Question: I found this VBA code to check VAT number via Excel. But the link that they used in the code doesn't work anymore, and needs to be adjusted to this link <URL>
But if I change the link, I also need to change other elements. Unfortunately I am still a beginner with regards to coding. Does anyone know what I need to change in order to get the following?

The vba code is currently this:
'''
Sub test()
Dim lrow As Long, data, obj As Object, i As Long, country, VATnum, webreply As String
lrow = Cells(Rows.Count, 1).End(xlUp).Row
If lrow = 1 Then Exit Sub
If Range("a1") <> "VAT" Then Exit Sub
data = Range("a1:d" & lrow)
Set obj = CreateObject("MSXML2.XMLHTTP")
For i = 2 To lrow
If Len(data(i, 1)) > 2 Then
country = Left(data(i, 1), 2)
VATnum = Right(data(i, 1), Len(data(i, 1)) - 2)
obj.Open "GET", "http://vatid.eu/check/" & country & "/" & VATnum & "/" & country & "/" & VATnum
obj.send
Do: DoEvents: Loop Until obj.ReadyState = 4
webreply = obj.responsetext
If InStr(webreply, "<error>") > 0 Then
data(i, 2) = False
Else
data(i, 2) = Split(Split(webreply, "<valid>")(1), "</valid>")(0)
data(i, 3) = Split(Split(webreply, "<name><![CDATA[")(1), "]]></name>")(0)
data(i, 4) = Split(Split(webreply, "<address><![CDATA[")(1), "]]></address>")(0)
End If
End If
Next
obj.abort
Range("a1:d" & lrow) = data
End Sub
Public Function VAT(rng As Range) As String
With CreateObject("MSXML2.XMLHTTP")
.Open "GET", "http://vatid.eu/check/" & Left(rng, 2) & "/" & Right(rng, Len(rng) - 2)
.send
Do: DoEvents: Loop Until .ReadyState = 4
VAT = Split(Split(.responsetext, "<valid>")(1), "</valid>")(0)
.abort
End With
End Function
'''
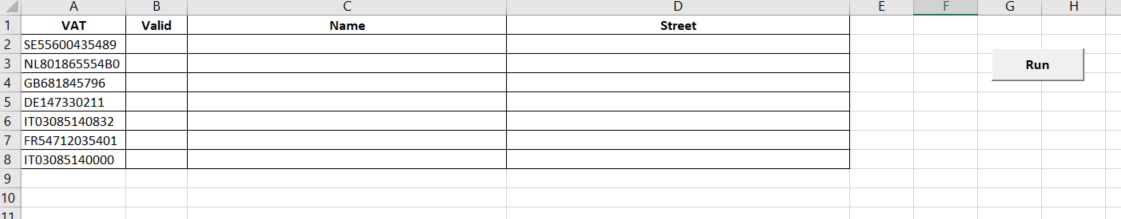
Answer: The below seems to work for me, but you might need to change '"Sheet1"' to the name of the sheet where your data is located.
'''
Option Explicit
Private Sub VerifyEUVatNumbers()
Const EU_VIES_API_ENDPOINT As String = "http://ec.europa.eu/taxation_customs/vies/services/checkVatService"
' Change this to whatever your worksheet is called. I assume Sheet1
With ThisWorkbook.Worksheets("Sheet1")
Dim lastRow As Long
lastRow = .Cells(.Rows.Count, "A").End(xlUp).Row
.Range("B2:D" & lastRow).ClearContents ' Clear results from last time code was run
Dim euVATnumbersToCheck() As Variant
euVATnumbersToCheck = .Range("A2:D" & lastRow).Value2
Dim countryCode As String
Dim vatNumber As String
Dim envelopeToSend As String
Dim rowIndex As Long
Dim webClient As MSXML2.ServerXMLHTTP60
Set webClient = New MSXML2.ServerXMLHTTP60
With webClient
For rowIndex = LBound(euVATnumbersToCheck, 1) To UBound(euVATnumbersToCheck, 1)
countryCode = VBA.Strings.Left$(euVATnumbersToCheck(rowIndex, 1), 2)
vatNumber = VBA.Strings.Mid$(euVATnumbersToCheck(rowIndex, 1), 3)
envelopeToSend = soapEnvelope(countryCode, vatNumber)
.Open "POST", EU_VIES_API_ENDPOINT, True
.send envelopeToSend
.waitForResponse
euVATnumbersToCheck(rowIndex, 2) = TextBetweenTwoDelimiters(.responseText, "<valid>", "</valid>")
euVATnumbersToCheck(rowIndex, 3) = TextBetweenTwoDelimiters(.responseText, "<name>", "</name>")
euVATnumbersToCheck(rowIndex, 4) = TextBetweenTwoDelimiters(.responseText, "<address>", "</address>")
euVATnumbersToCheck(rowIndex, 4) = VBA.Strings.Replace(euVATnumbersToCheck(rowIndex, 4), VBA.Strings.Chr$(10), ", ", 1, -1, vbBinaryCompare)
Next rowIndex
End With
.Range("A2").Resize(UBound(euVATnumbersToCheck, 1), UBound(euVATnumbersToCheck, 2)).Value2 = euVATnumbersToCheck
End With
End Sub
Public Function TextBetweenTwoDelimiters(ByVal textToParse As String, ByVal firstDelimiter As String, ByVal secondDelimiter As String) as String
Dim firstDelimiterIndex As Long
firstDelimiterIndex = VBA.Strings.InStr(1, textToParse, firstDelimiter, vbBinaryCompare)
If firstDelimiterIndex = 0 Then
Exit Function
Else
firstDelimiterIndex = firstDelimiterIndex + Len(firstDelimiter) ' Assume we don't delimiter included
End If
Dim secondDelimiterIndex As Long
secondDelimiterIndex = VBA.Strings.InStr(firstDelimiterIndex, textToParse, secondDelimiter, vbBinaryCompare)
If secondDelimiterIndex = 0 Then
Exit Function
Else
secondDelimiterIndex = secondDelimiterIndex ' Assume we don't delimiter included
End If
TextBetweenTwoDelimiters = VBA.Strings.Mid$(textToParse, firstDelimiterIndex, secondDelimiterIndex - firstDelimiterIndex)
End Function
Private Function soapEnvelope(ByVal countryCode As String, ByVal vatNumber As String) As String
' Give this function a country code and VAT Number.
' It will return an envelope that can be sent in the request's body
Dim outputEnvelope As String
outputEnvelope = "<s11:Envelope xmlns:s11='http://schemas.xmlsoap.org/soap/envelope/'>" & _
"<s11:Body>" & _
"<tns1:checkVat xmlns:tns1='urn:ec.europa.eu:taxud:vies:services:checkVat:types'>" & _
"<tns1:countryCode>" & countryCode & "</tns1:countryCode>" & _
"<tns1:vatNumber>" & vatNumber & "</tns1:vatNumber>" & _
"</tns1:checkVat>" & _
"</s11:Body>" & _
"</s11:Envelope>"
soapEnvelope = outputEnvelope
End Function
'''
Some things to note:
- - - - <URL>-
<URL>
<URL>